I will show an image sequence of human cooking. I have annotated the images with numbered circles. Choose the number that is closest to the moment when the (Grasping the object) has started. You are a five-time world champion in this game. Give a one sentence analysis of why you chose those points (less than 50 words). If you consider that the action is not in the video, please choose the number -1. Provide your answer at the end in a json file of this format: {"points": []}
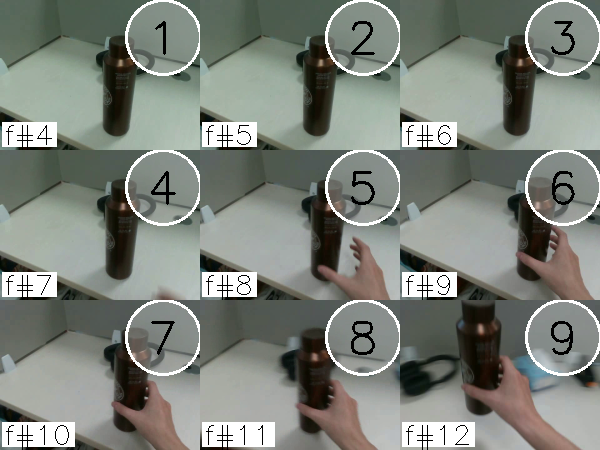
Frame 7 shows the clearest moment of hand-object contact.
{"points": [7]}